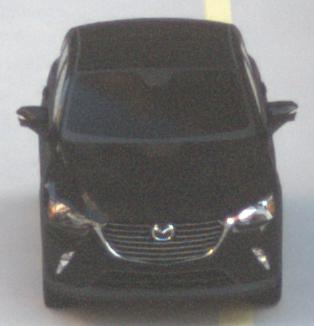
Make: Mazda
Model: CX-3 SKYACTIV-G 120
Detailed model: CX-3 (DK)
Model produced from: 2015/06
Model produced until: 2018/06
Doors: 5
Color: black
Road condition: dry road
Daytime: sunrise or sunset
Contrast: low contrast